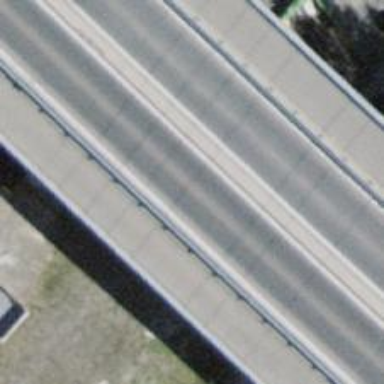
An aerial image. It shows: Primary highway bridge with asphalt surface and cycle track.